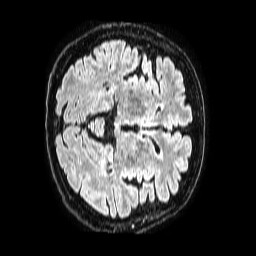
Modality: FLAIR
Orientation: axial
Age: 63
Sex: male
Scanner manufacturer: philips
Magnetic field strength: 1.5 T
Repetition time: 4.8 s
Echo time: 0.3 s